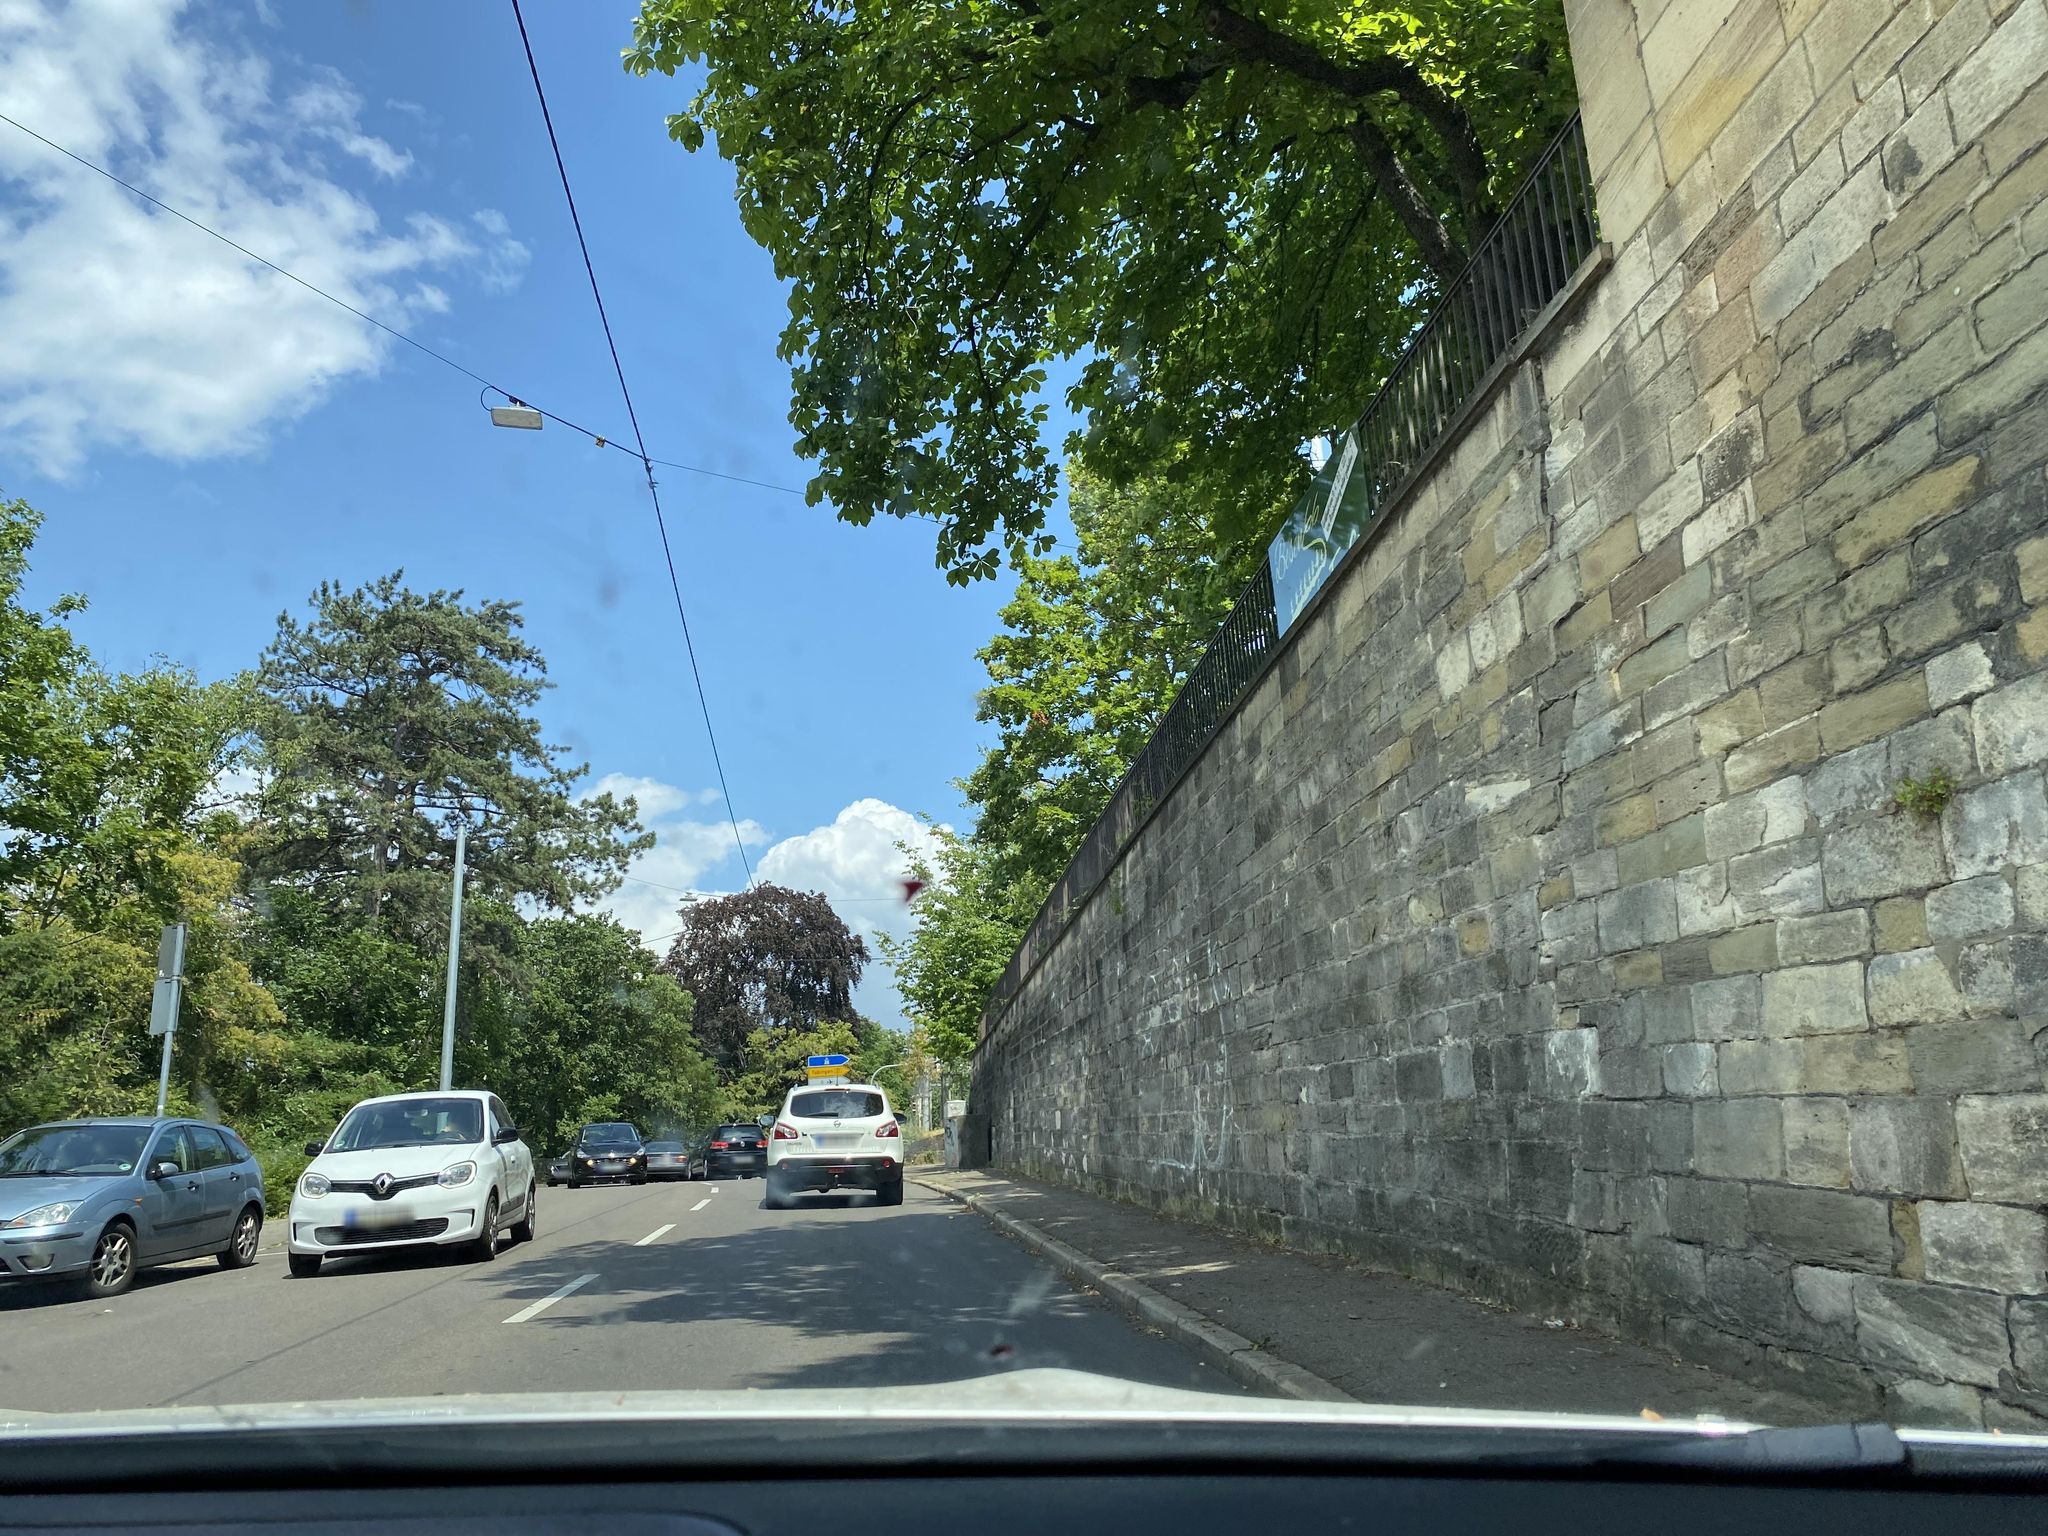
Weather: cloudy
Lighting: day
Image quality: good
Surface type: driving surface
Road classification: secondary
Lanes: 2
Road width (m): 7
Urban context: urban centre
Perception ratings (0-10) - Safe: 3.29, Lively: 5.57, Beautiful: 6.69, Boring: 4.09, Depressing: 6.06, Wealthy: 4.85